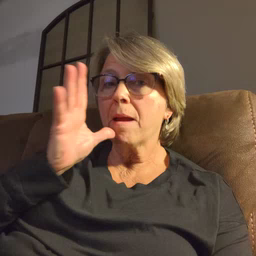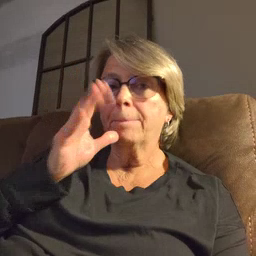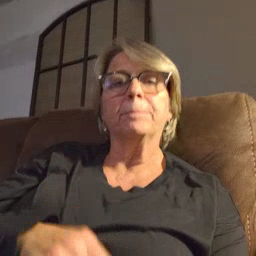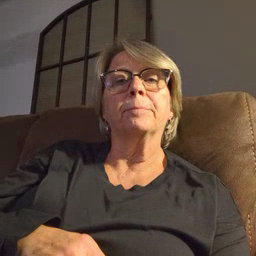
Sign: mom